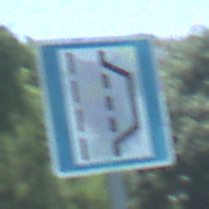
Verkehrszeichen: NothalteUndPannenbucht
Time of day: Midday
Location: Outdoor (Nature)
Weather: Clear
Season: Summer
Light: Natural